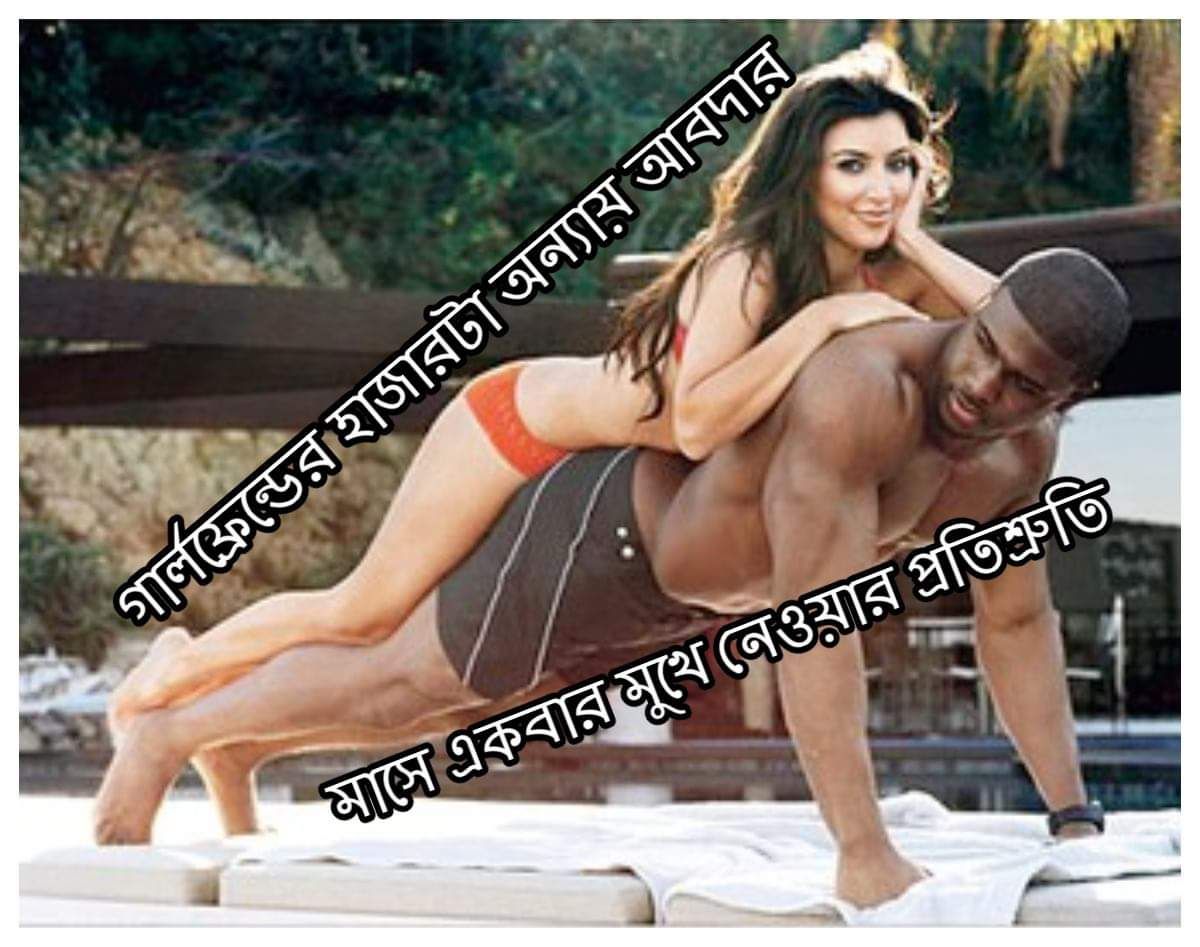
Caption: গালফ্রেন্ডের হাজারটা অন্যায় আবদার    মাসে একবার মুখে নেওয়ার প্রতিশ্রুতি
Label: hate